Interaction volume radius: 10 \u00c5
Interaction volume height: 25 \u00c5
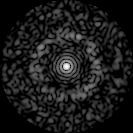
Disorder parameter: 0.8458